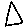
Label: triangle